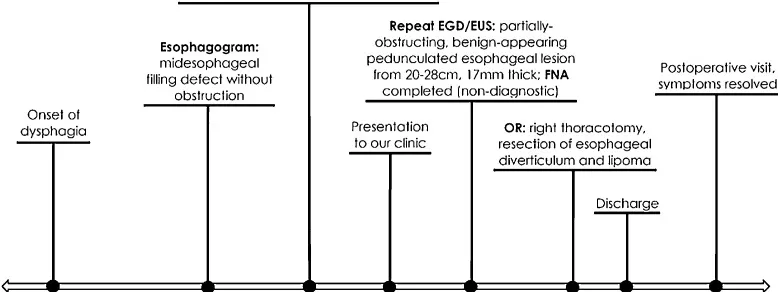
Timeline of symptoms, diagnostic testing, intervention, and postoperative course. EGD = esophagogastroduodenoscopy, CT = computed tomography, EUS = endoscopic ultrasound, FNA = fine needle aspiration, OR = operating room, m = months, w = weeks, d = days.
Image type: chart (chart)